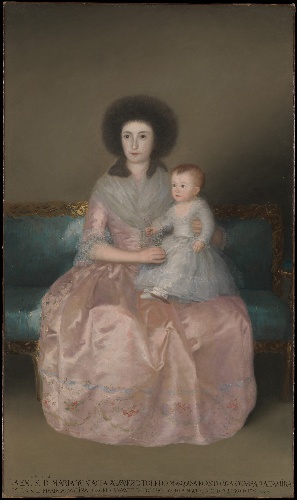
Title: Condesa de Altamira and Her Daughter, María Agustina
Artist: Goya (Francisco de Goya y Lucientes)
Artist bio: Spanish, Fuendetodos 1746–1828 Bordeaux
Date: 1787–88
Object type: Painting
Classification: Paintings
Medium: Oil on canvas
Dimensions: 76 3/4 x 45 1/4 in. (195 x 115 cm)
Department: Robert Lehman Collection
Credit line: Robert Lehman Collection, 1975
Accession year: 1975
Repository: Metropolitan Museum of Art, New York, NY
Tags: Infants|Portraits|Women